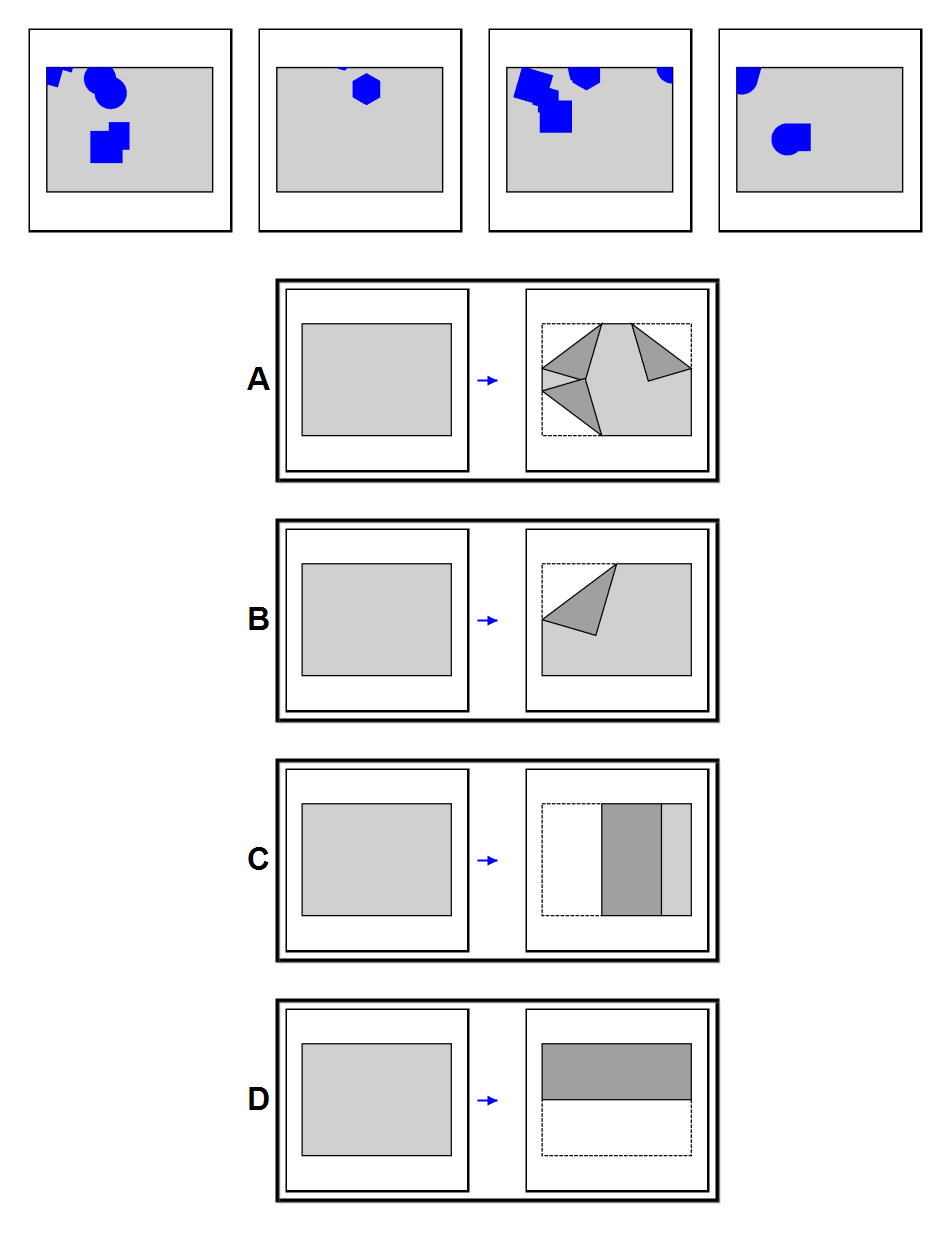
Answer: B